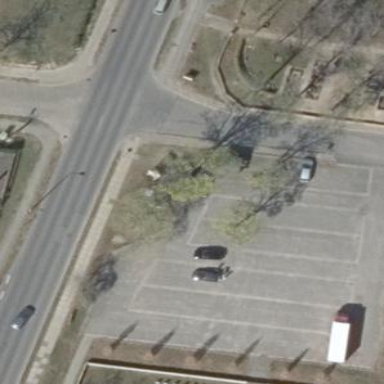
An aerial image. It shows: Parking area.